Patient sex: M
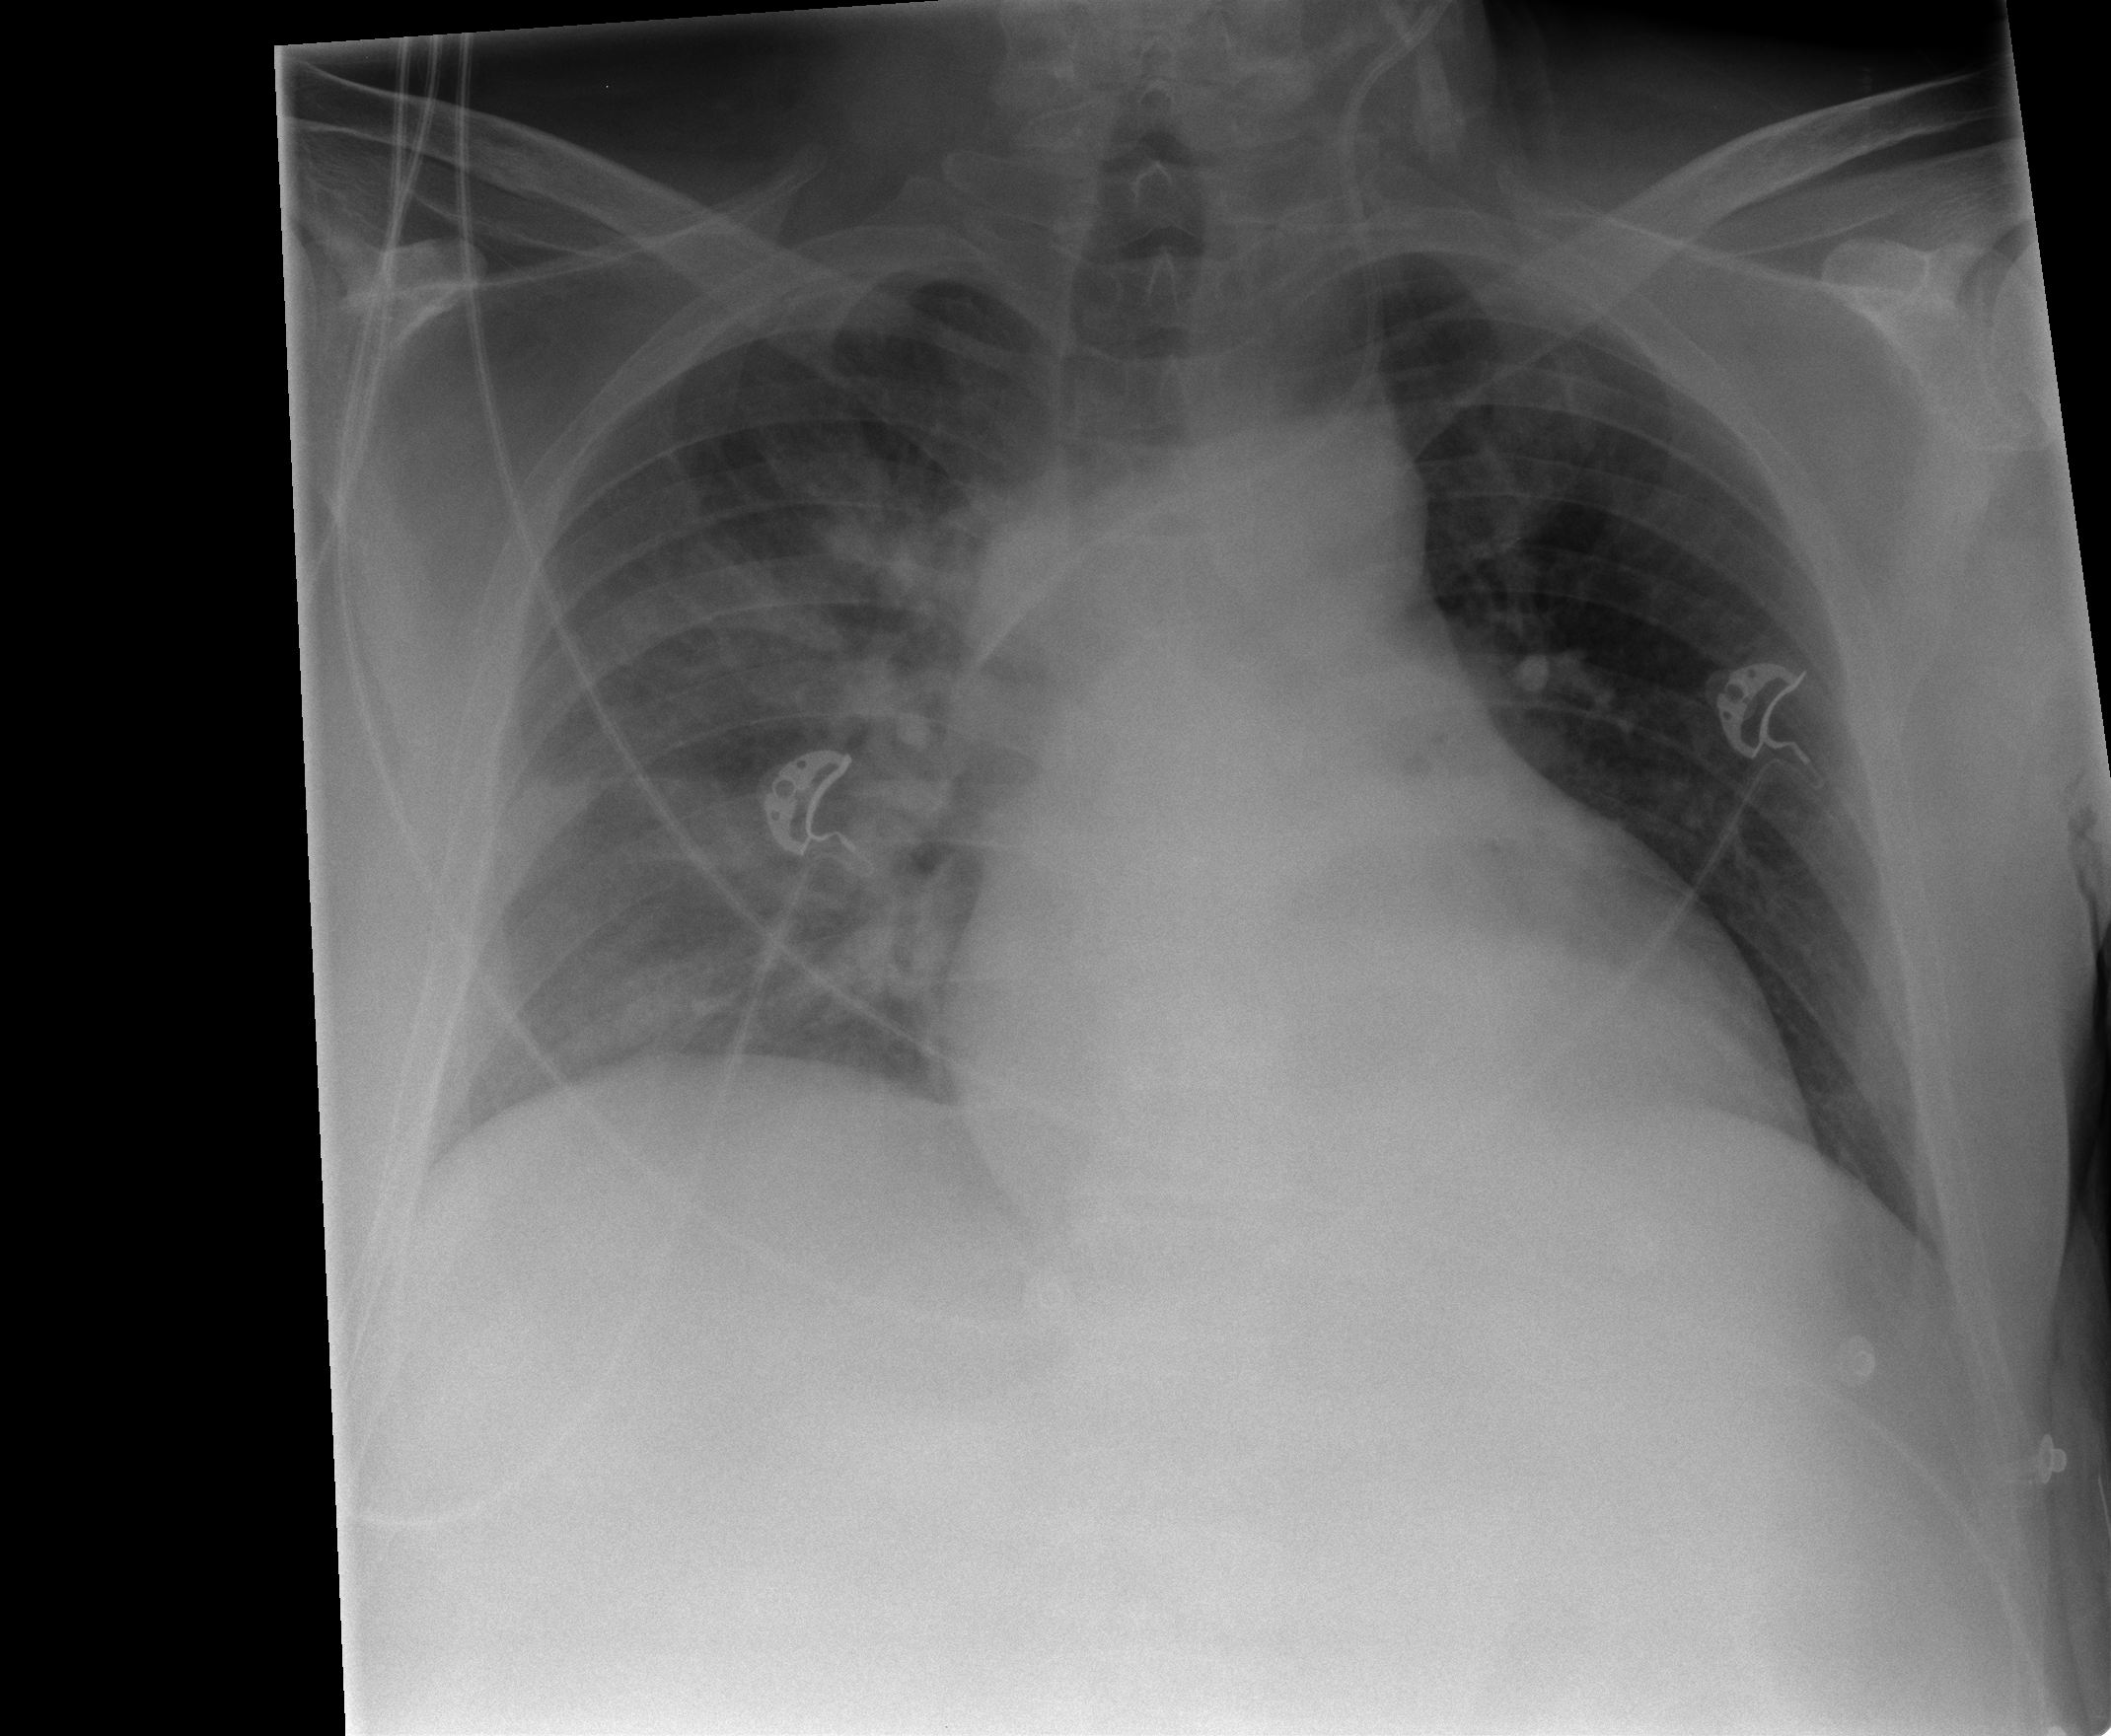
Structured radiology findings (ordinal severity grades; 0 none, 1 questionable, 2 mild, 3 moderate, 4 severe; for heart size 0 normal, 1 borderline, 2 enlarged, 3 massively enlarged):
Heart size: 2
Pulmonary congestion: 0
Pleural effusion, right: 2
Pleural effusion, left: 0
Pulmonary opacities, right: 1
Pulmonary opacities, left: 0
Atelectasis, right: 2
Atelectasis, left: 0